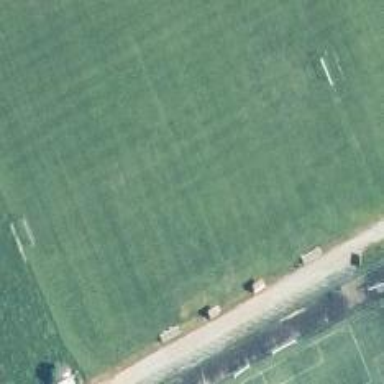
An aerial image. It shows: Soccer pitch with grass paver surface.